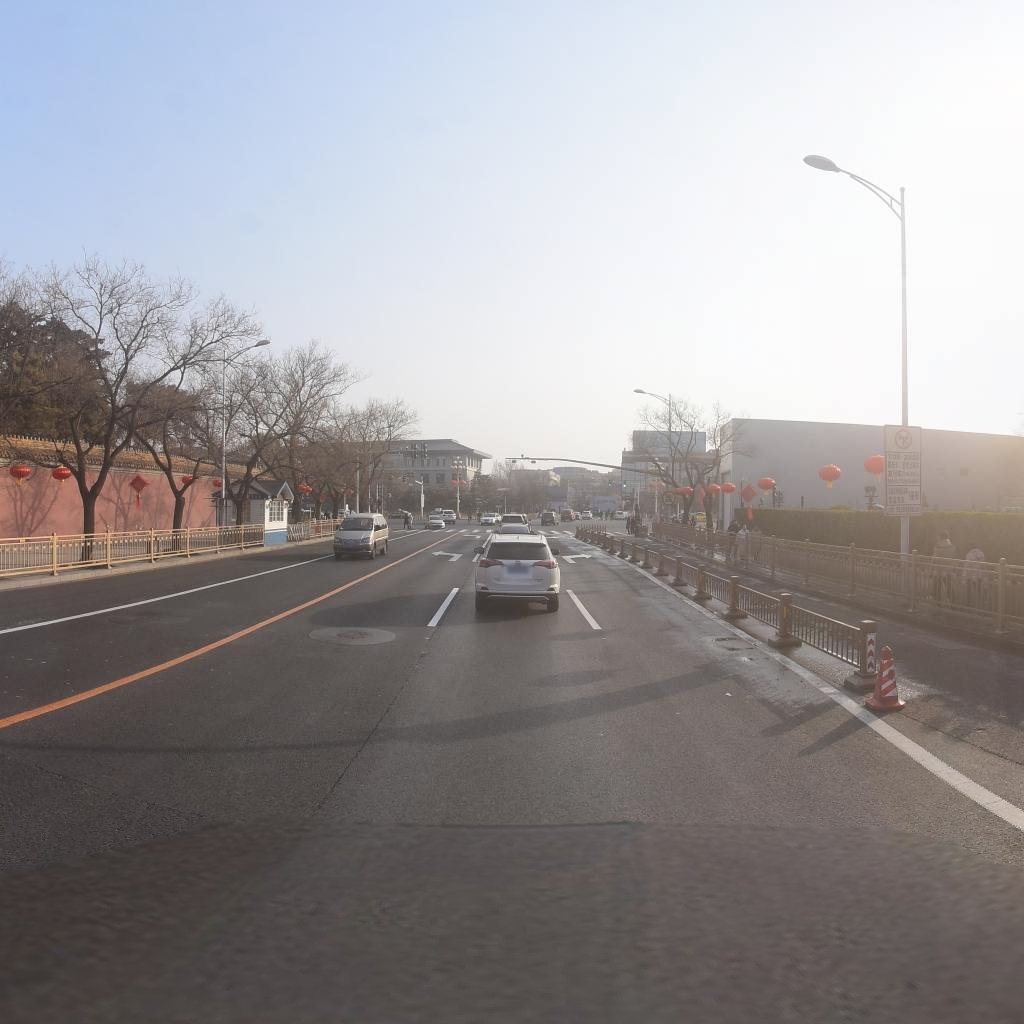
Region: Xicheng
Road damage annotations: longitudinal crack, longitudinal crack, manhole cover, transverse crack, manhole cover